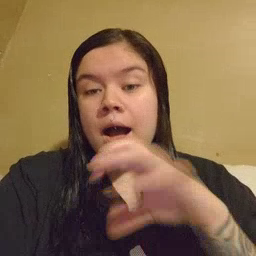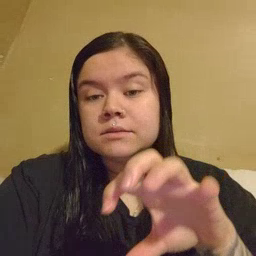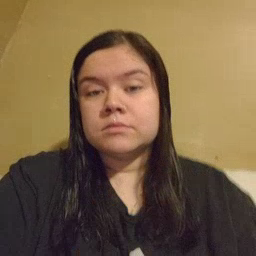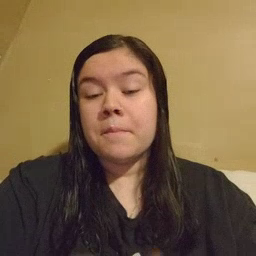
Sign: hot